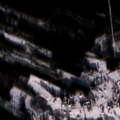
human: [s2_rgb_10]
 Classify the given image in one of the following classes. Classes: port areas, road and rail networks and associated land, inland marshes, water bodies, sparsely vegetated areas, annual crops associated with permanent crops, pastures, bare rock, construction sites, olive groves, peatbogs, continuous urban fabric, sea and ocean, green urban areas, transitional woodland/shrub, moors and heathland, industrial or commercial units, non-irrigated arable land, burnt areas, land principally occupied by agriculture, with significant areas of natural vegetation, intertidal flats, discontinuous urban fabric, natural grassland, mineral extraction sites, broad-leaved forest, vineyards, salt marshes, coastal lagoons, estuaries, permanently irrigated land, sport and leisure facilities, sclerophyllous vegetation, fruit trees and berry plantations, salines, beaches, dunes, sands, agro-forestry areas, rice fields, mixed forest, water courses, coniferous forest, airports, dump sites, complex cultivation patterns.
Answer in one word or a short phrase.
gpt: discontinuous urban fabric, coniferous forest, mixed forest, water courses